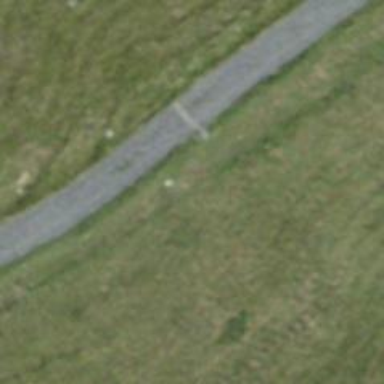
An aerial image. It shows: Grassy track with grade5 tracktype.